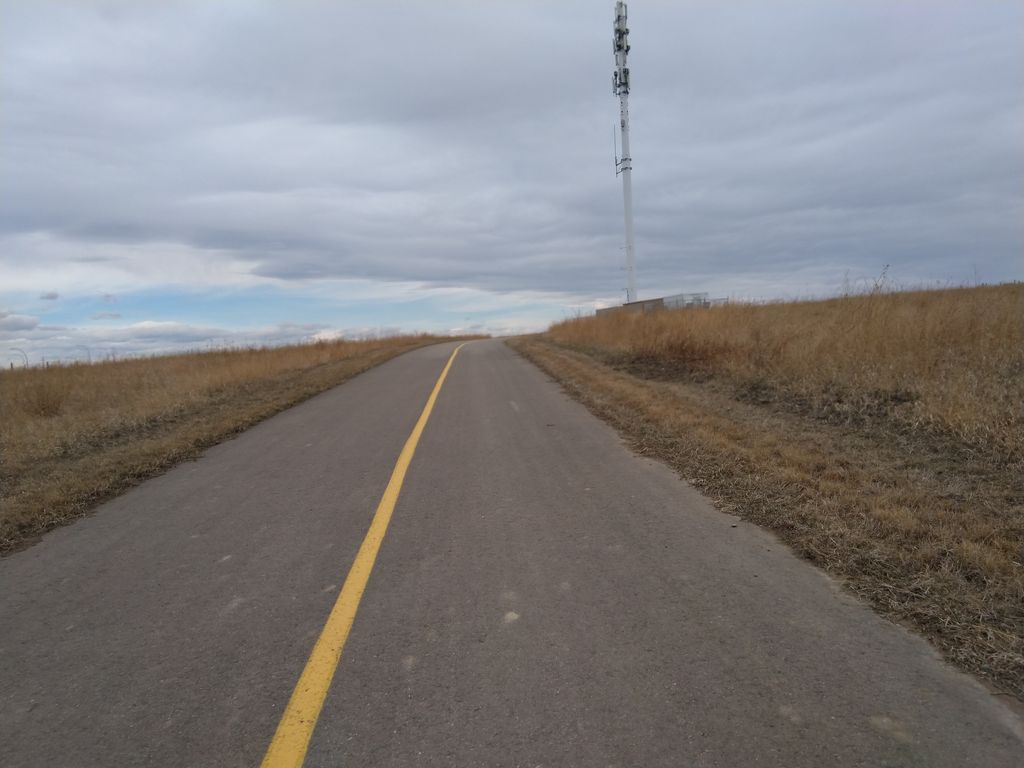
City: calgary